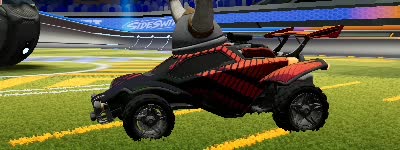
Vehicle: octane